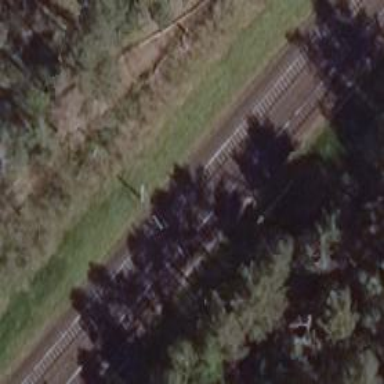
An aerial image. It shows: Milestone along the railway with catenary mast.